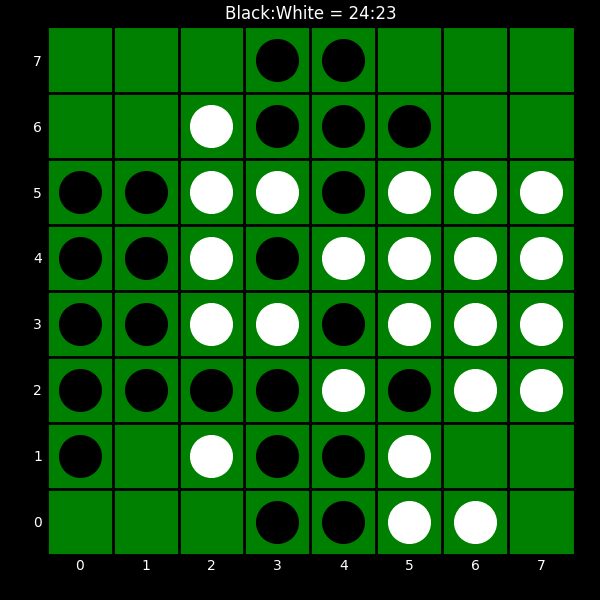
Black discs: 24
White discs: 23